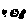
Label: smiley face